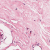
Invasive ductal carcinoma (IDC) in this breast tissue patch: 0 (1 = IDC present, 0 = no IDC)